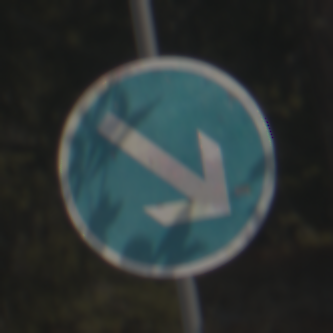
Verkehrszeichen: VorgeschriebeneVorbeifahrtRechts
Umgebung: Outdoor, Nature
Tageszeit: Midday
Wetter: PartlyCloudy
Licht: Natural
Jahreszeit: NotSpecified
Kontrast: HighContrast